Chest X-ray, AP view. Patient: 58 years old, sex M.
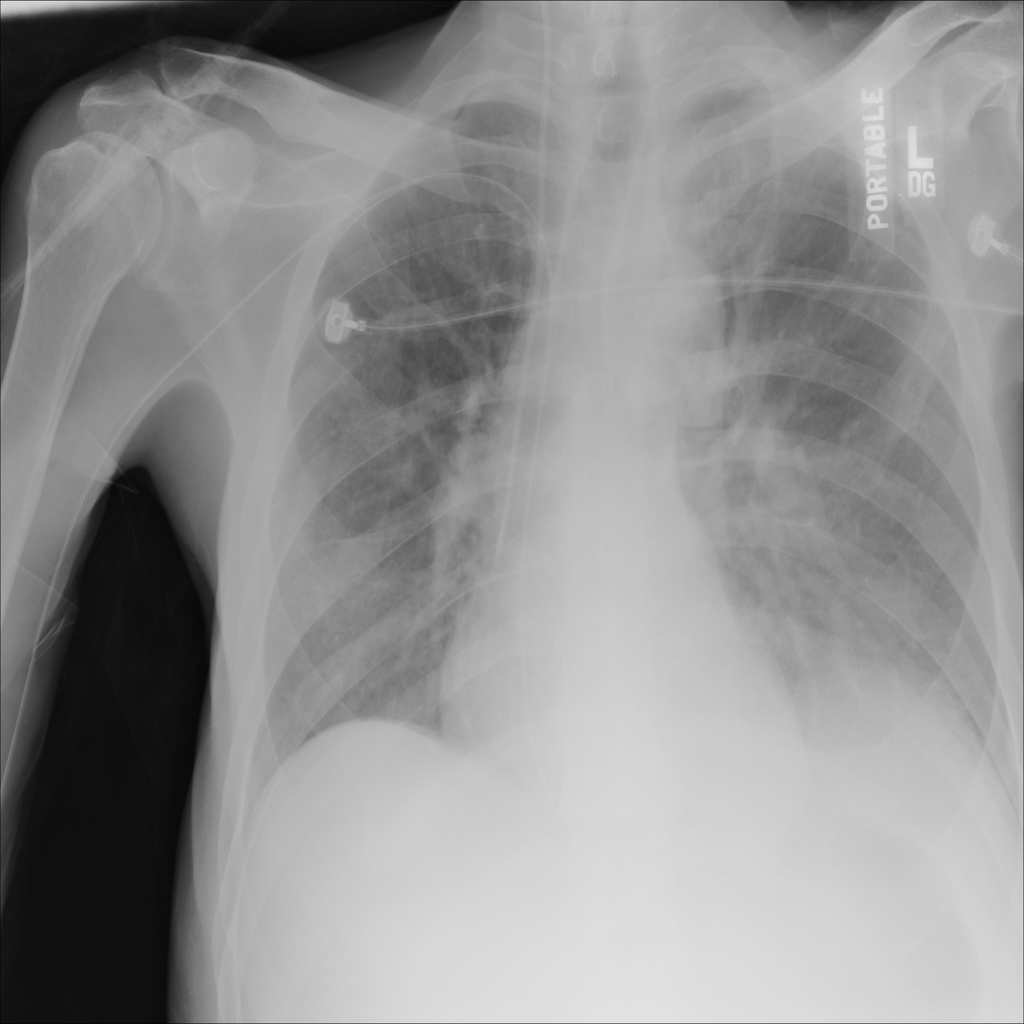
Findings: Effusion